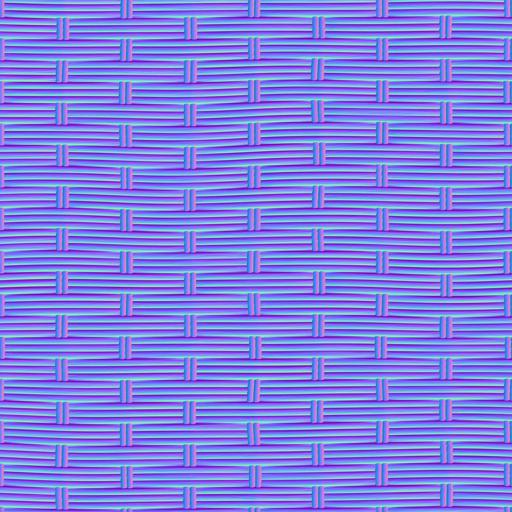
brown dark wicker